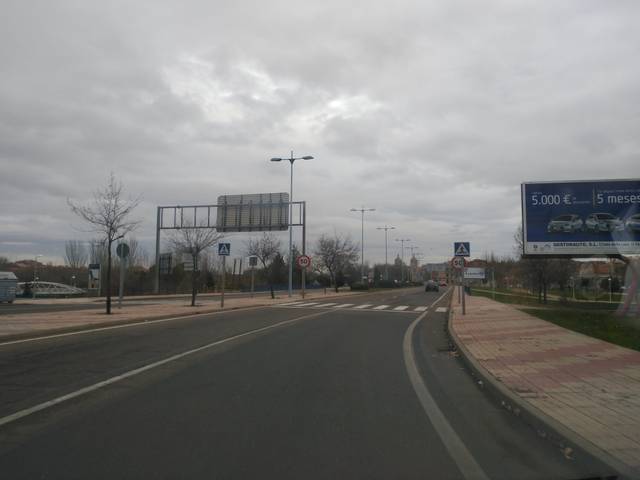
Region: Spain
Coordinates: 40.958, -5.675